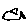
Label: fish